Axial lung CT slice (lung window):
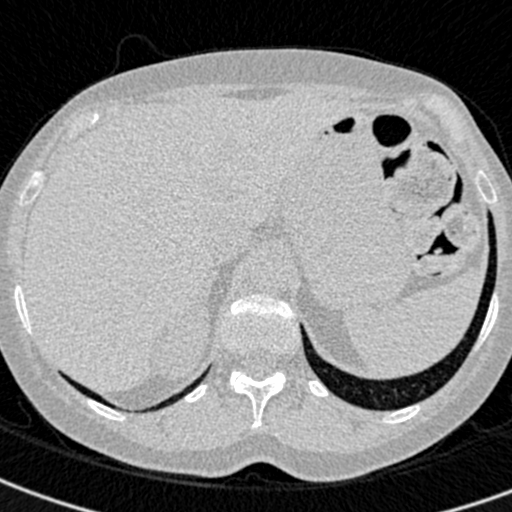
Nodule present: no